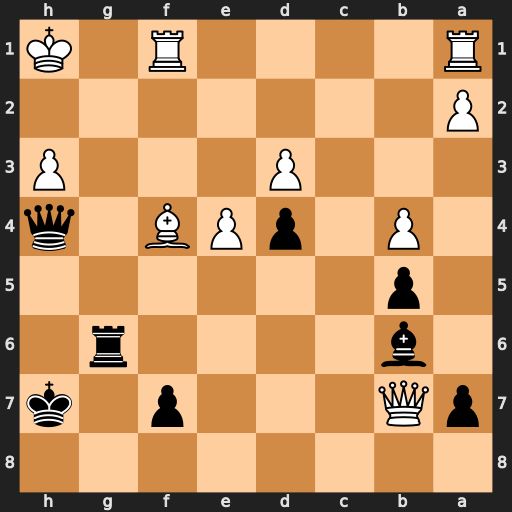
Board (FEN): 8/pQ3p1k/1b4r1/1p6/1P1pPB1q/3P3P/P7/R4R1K
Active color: b
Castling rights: -
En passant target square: -
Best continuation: Qxh3+ Bh2 Qg2#